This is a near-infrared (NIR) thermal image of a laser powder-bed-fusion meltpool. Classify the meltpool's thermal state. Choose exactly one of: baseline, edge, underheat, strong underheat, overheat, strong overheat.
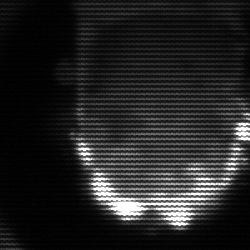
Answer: baseline